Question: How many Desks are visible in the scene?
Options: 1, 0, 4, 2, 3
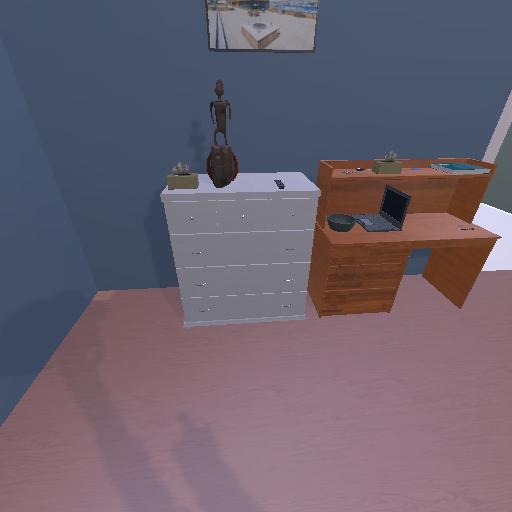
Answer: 1